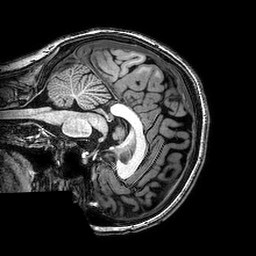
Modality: T1w
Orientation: sagittal
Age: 22
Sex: female
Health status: healthy
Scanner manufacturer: philips
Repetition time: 0.008172 s
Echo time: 0.00374 s